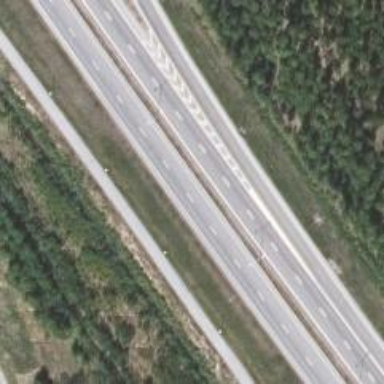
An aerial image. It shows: Trunk link highway.